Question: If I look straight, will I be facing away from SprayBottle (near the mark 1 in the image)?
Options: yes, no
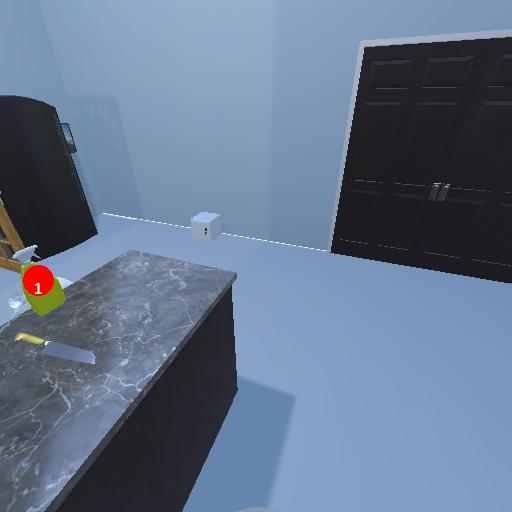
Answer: yes